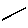
Label: line